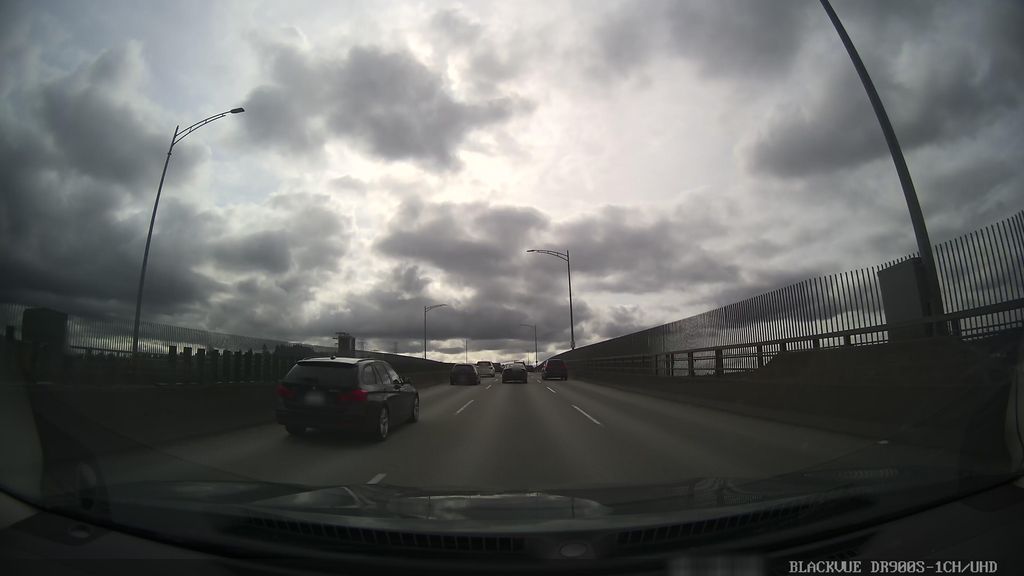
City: vancouver